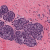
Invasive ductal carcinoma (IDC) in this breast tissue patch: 0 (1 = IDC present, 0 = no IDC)